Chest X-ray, PA view. Patient: 47 years old, sex F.
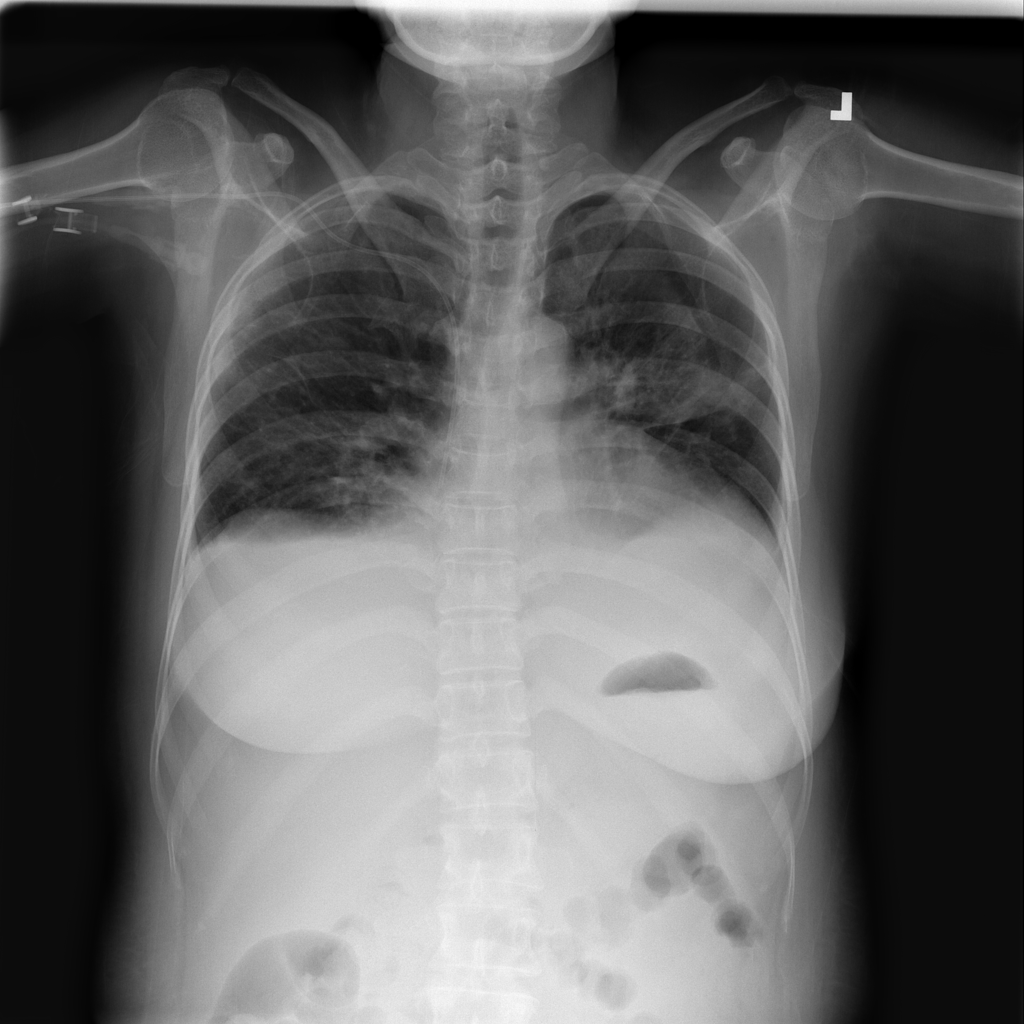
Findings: Atelectasis, Infiltration